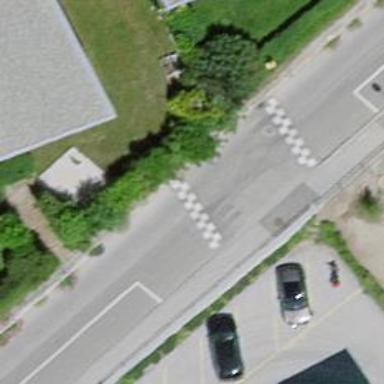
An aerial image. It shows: Traffic calming table.